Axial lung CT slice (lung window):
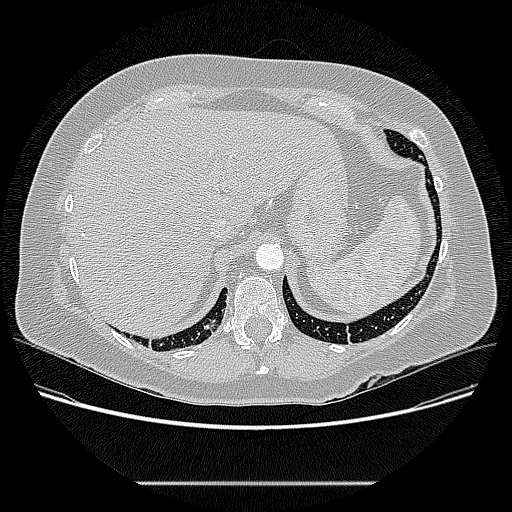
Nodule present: no